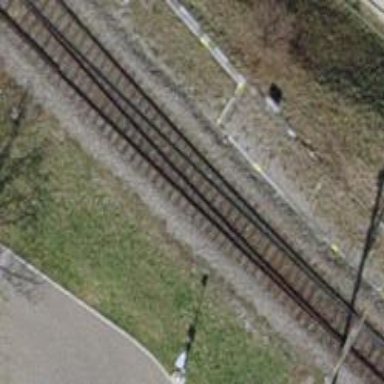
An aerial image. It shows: Railway track with contact lines for electrification.